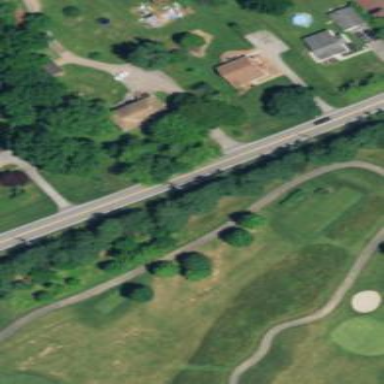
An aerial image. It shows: Rough area in golf course.